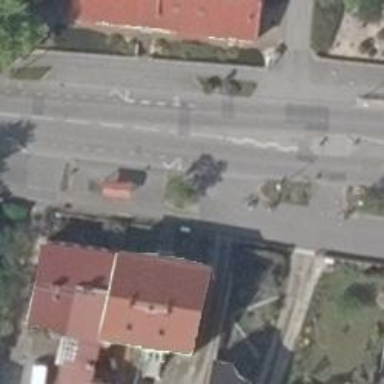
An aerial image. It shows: Asphalt road classified as primary highway.